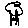
Label: tree